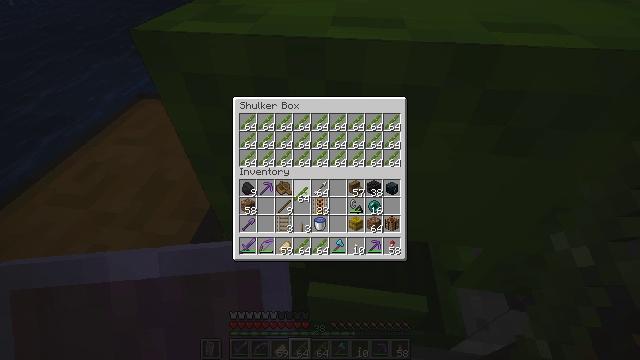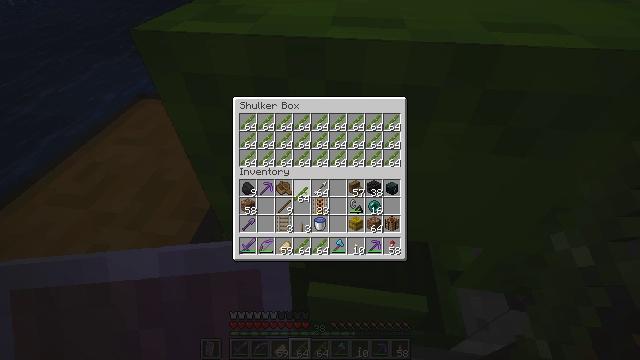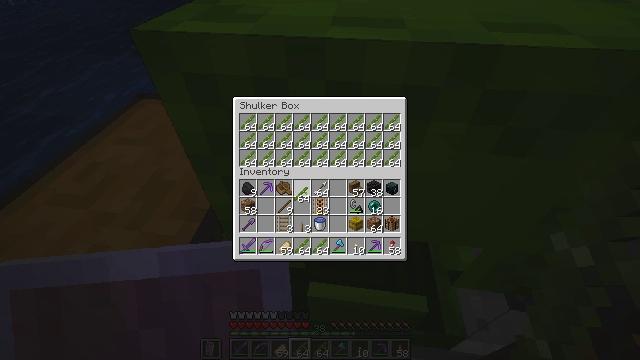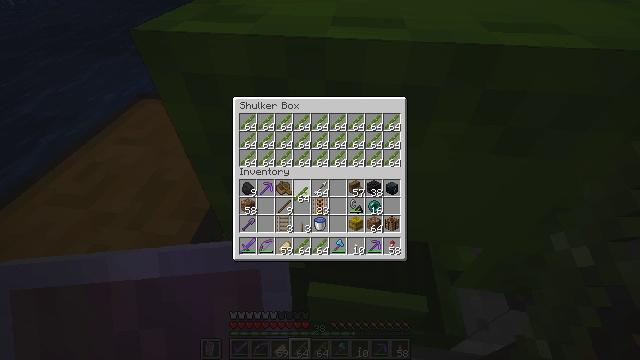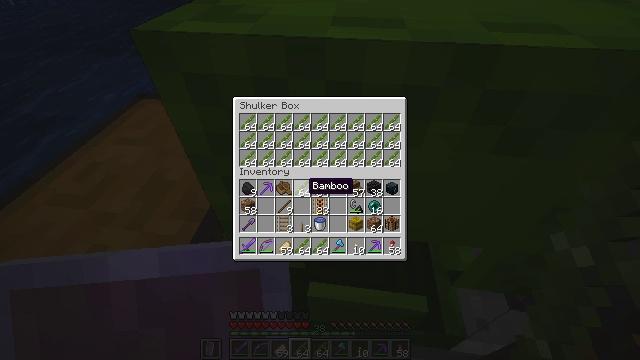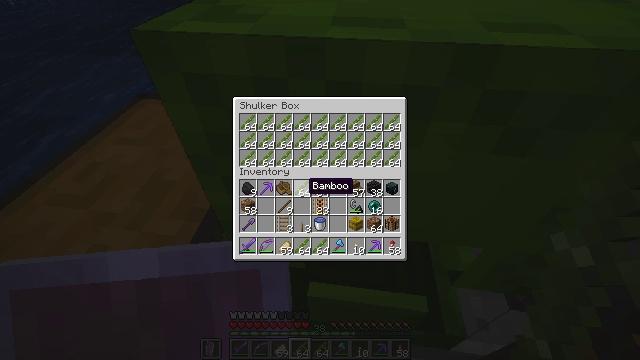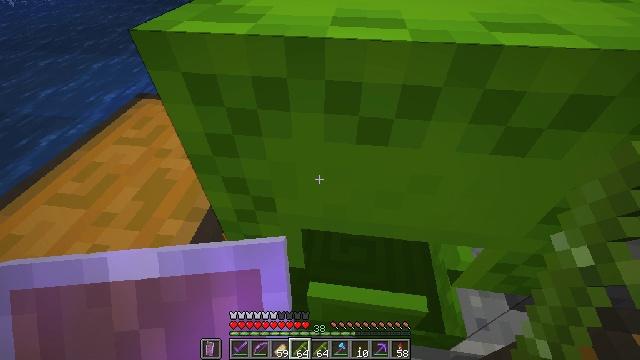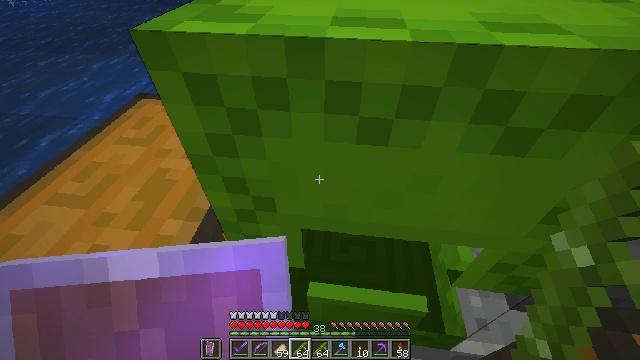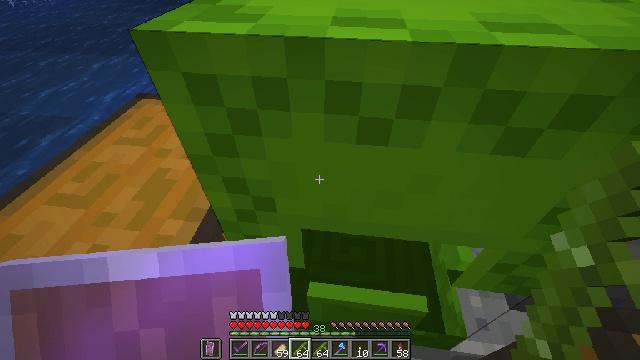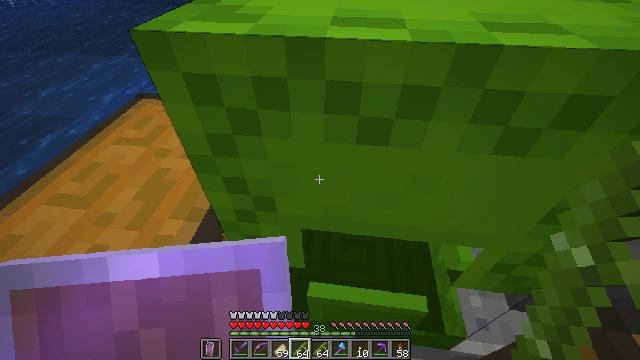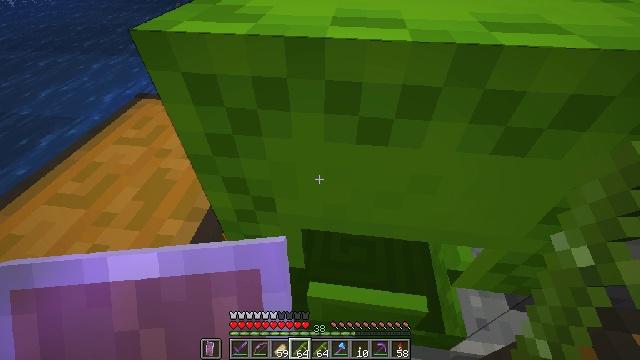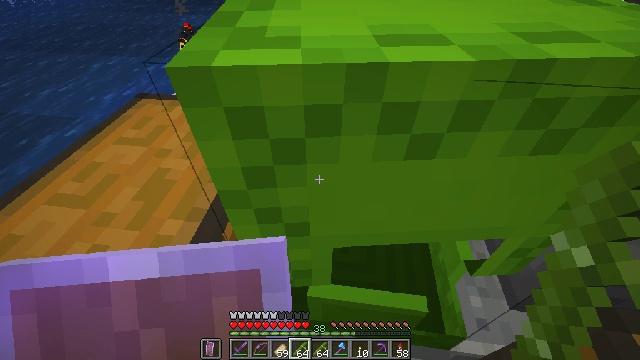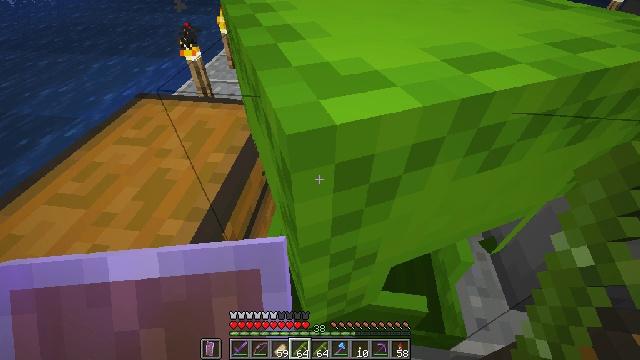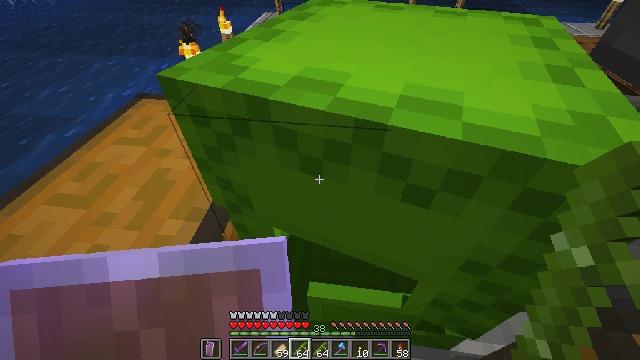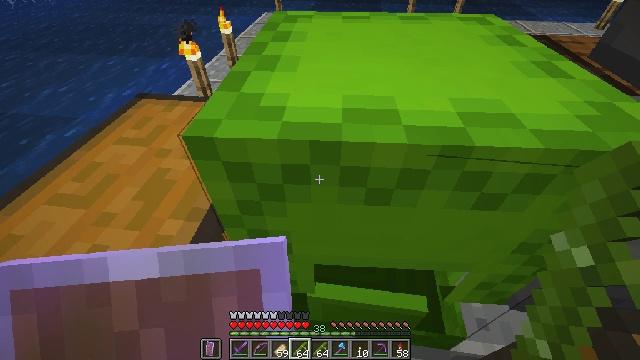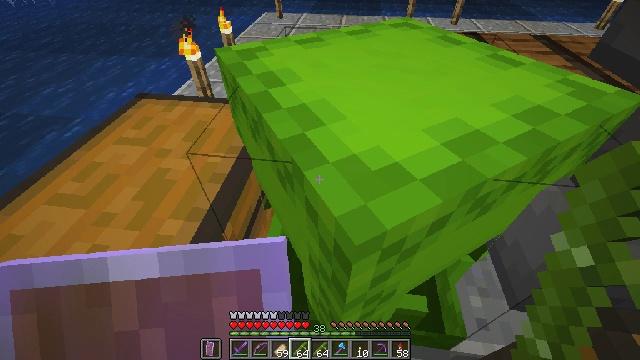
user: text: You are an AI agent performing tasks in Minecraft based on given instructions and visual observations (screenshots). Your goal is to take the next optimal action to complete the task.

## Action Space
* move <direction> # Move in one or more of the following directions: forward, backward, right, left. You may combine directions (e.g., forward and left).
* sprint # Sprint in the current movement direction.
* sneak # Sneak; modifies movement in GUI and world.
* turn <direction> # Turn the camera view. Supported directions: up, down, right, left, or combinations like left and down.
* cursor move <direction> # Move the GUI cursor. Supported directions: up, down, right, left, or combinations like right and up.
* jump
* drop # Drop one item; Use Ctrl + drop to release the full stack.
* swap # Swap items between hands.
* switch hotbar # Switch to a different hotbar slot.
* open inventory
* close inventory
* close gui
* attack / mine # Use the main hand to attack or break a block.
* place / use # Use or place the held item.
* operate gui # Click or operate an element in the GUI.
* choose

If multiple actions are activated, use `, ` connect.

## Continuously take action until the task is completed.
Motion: motion action
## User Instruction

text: Pick up the lime shulker box from the ground.
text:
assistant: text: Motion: attack / mine
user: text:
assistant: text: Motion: attack / mine
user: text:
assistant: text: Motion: attack / mine
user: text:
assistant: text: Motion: no_op
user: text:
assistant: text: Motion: no_op
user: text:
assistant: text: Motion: no_op
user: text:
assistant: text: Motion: no_op
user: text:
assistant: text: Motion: no_op
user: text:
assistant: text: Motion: no_op
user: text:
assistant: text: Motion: no_op
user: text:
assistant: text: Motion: no_op
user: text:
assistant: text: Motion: no_op
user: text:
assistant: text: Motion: no_op
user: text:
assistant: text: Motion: no_op
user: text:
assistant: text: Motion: no_op
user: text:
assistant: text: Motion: no_op
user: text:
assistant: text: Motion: no_op
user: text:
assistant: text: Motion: no_op
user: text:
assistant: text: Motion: no_op
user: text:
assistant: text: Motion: no_op
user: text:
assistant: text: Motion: no_op
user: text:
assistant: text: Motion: no_op
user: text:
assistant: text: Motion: no_op
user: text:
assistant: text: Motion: no_op
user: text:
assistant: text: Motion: no_op
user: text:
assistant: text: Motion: no_op
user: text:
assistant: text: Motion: no_op
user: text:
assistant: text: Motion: no_op
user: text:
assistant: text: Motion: no_op
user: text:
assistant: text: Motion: no_op